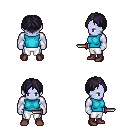
a pixel art fantasy rpg character, male body template, dark elf, purple skin, teal sleeveless shirt, white pants, raven parted hairstyle, white cloth bracers, maroon shoes, dagger, four views (front, back, left, right), 2x2 character sprite sheet, small pixel art, hard edges, no anti-aliasing